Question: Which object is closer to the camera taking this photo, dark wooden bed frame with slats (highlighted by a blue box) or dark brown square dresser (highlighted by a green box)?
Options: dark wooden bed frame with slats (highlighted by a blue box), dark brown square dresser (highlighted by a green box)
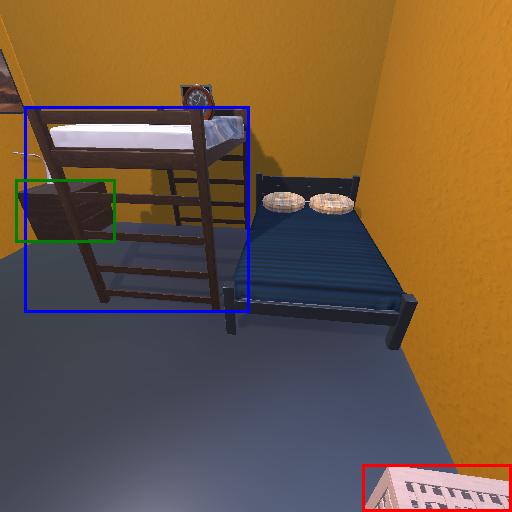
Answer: dark wooden bed frame with slats (highlighted by a blue box)